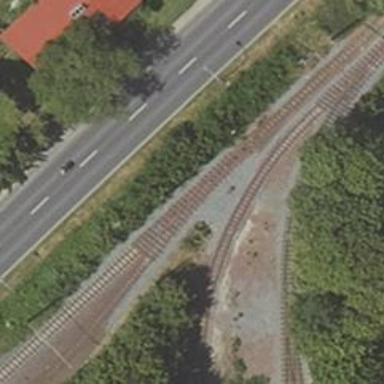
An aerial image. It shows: Railway switch.